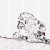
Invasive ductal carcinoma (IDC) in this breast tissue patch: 0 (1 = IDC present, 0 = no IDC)